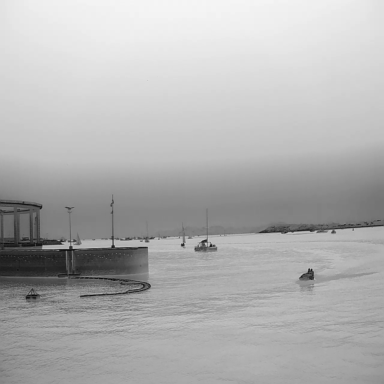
There is a canoe in the infrared image.